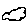
Label: cloud